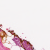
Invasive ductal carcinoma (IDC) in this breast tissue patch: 0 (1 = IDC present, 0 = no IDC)